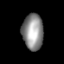
Tissue: lung
Cell type: T cells
Senescence score: 0.2012
Nuclear area (px): 736
Mean DAPI intensity: 141.485